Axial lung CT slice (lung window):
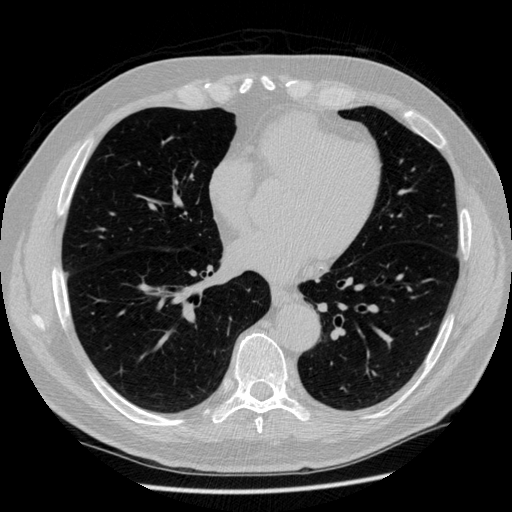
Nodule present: no